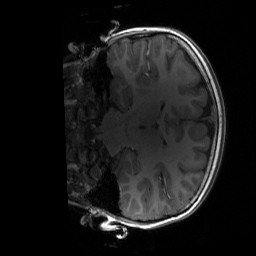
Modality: T1w
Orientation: coronal
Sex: female
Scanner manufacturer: siemens
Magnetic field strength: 3 T
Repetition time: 1.9 s
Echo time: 0.00243 s